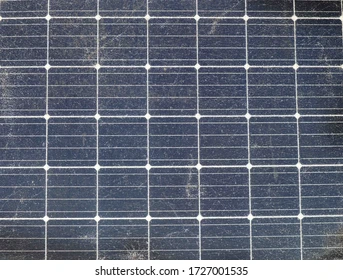
Label: Dusty